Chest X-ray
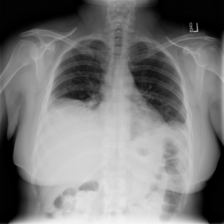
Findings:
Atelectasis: negative
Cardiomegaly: negative
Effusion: negative
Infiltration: negative
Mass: negative
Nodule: positive
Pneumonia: negative
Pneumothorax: negative
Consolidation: positive
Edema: negative
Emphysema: negative
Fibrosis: negative
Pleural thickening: negative
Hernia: negative